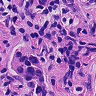
Metastatic tissue present: yes